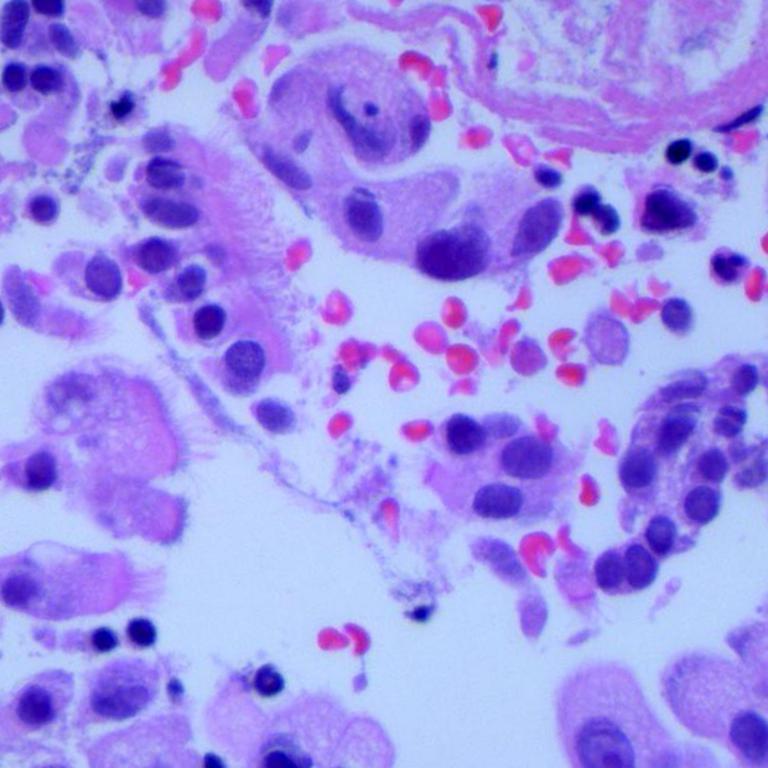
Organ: lung
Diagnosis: adenocarcinomas